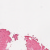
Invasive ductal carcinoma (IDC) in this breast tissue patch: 0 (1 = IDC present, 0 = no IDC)